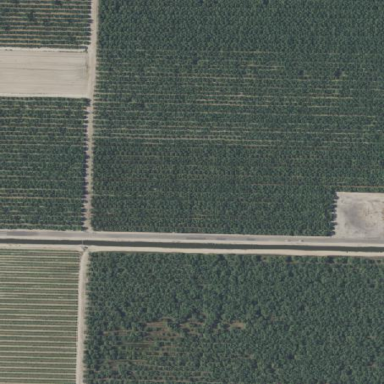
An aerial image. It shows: Almond orchard with rows of almond trees.